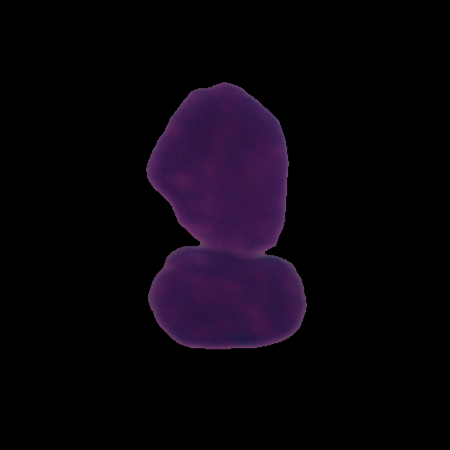
Label: healthy